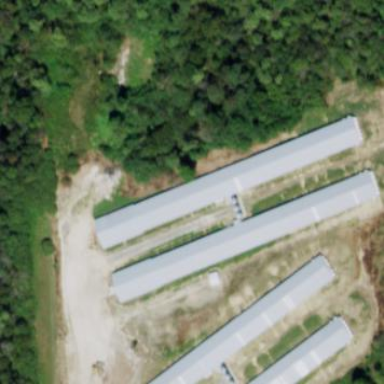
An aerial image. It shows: Farm auxiliary building.